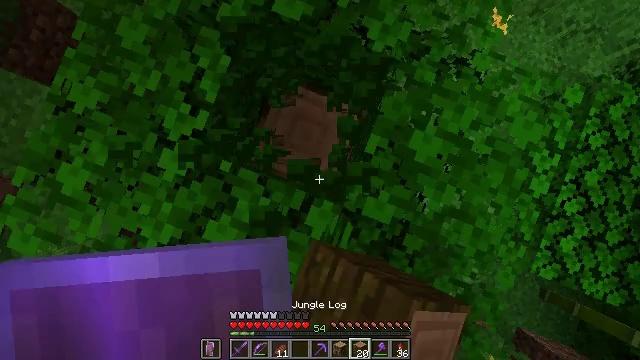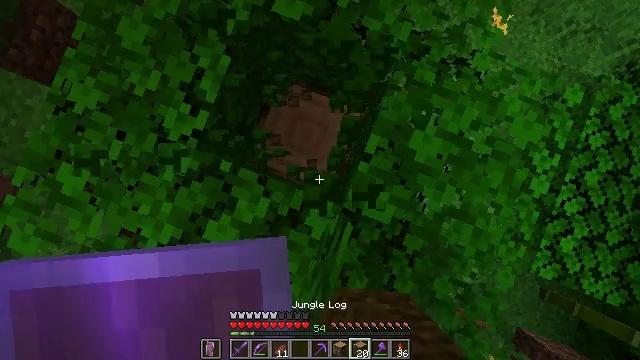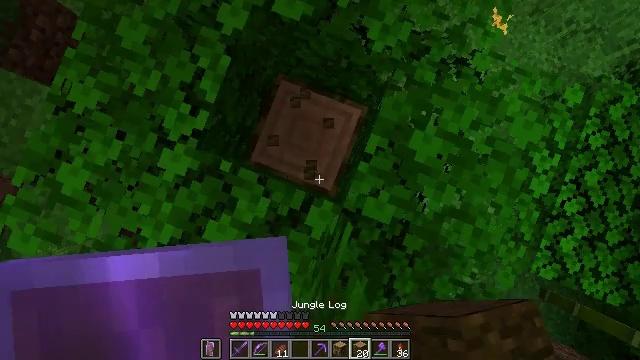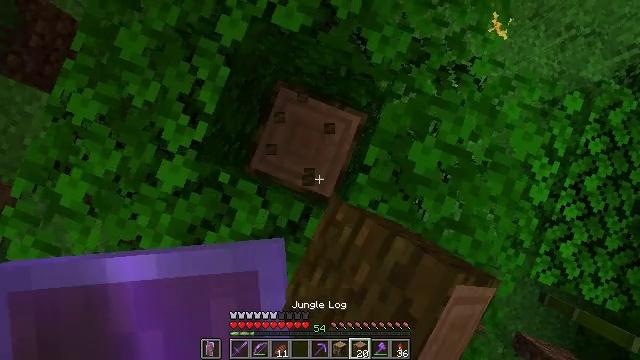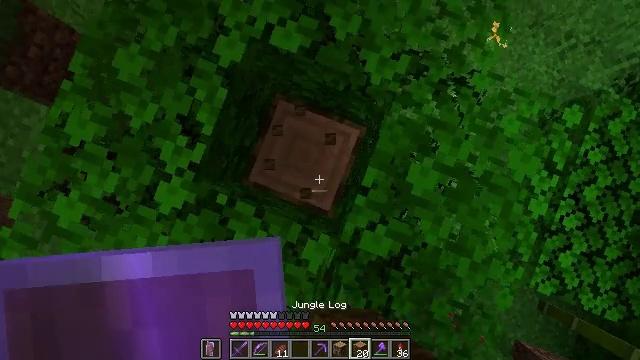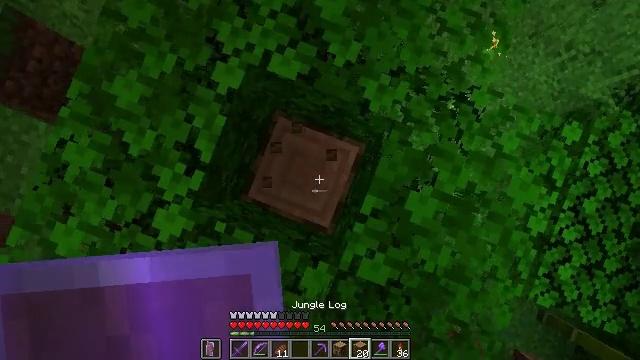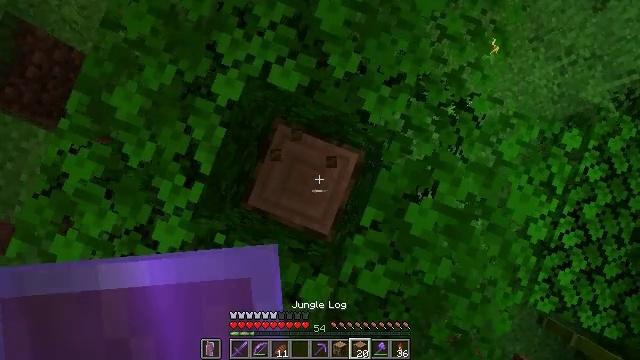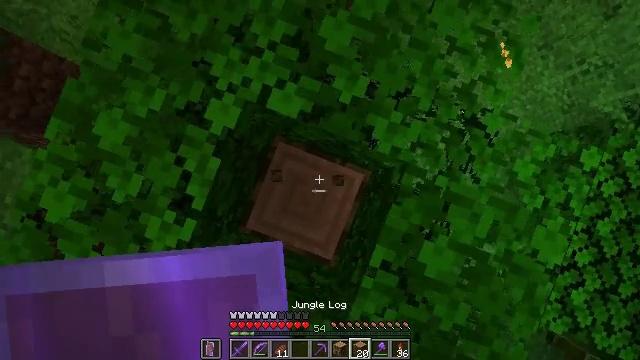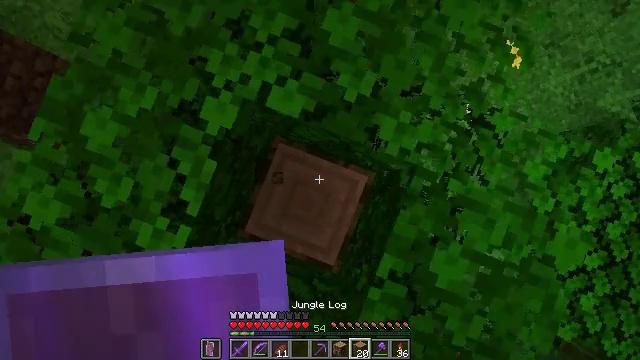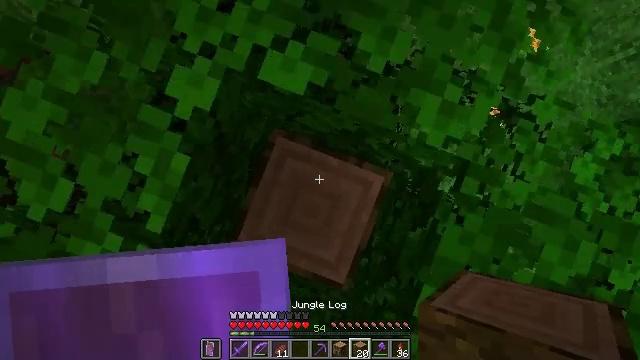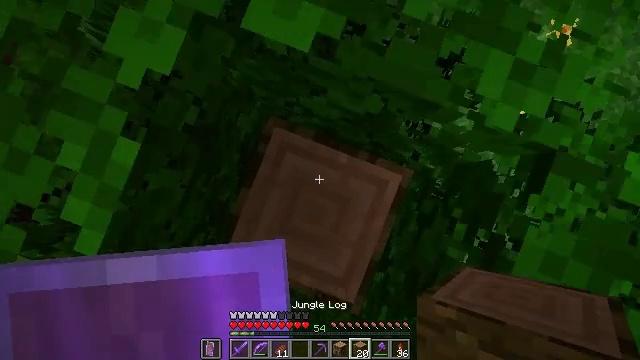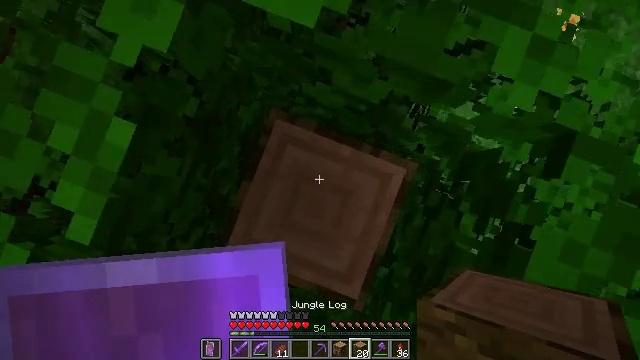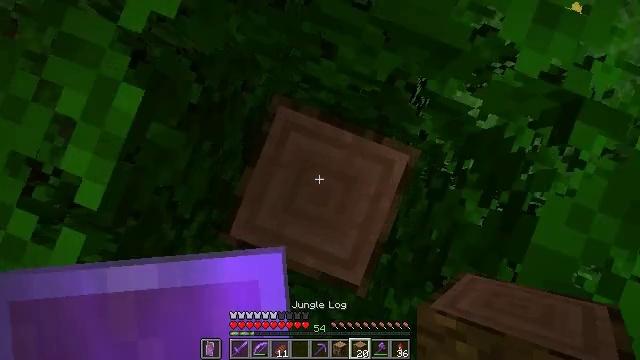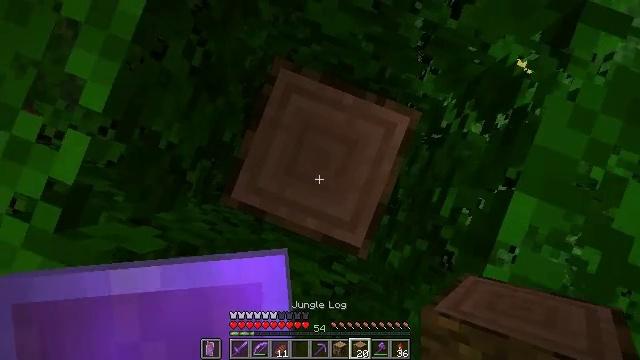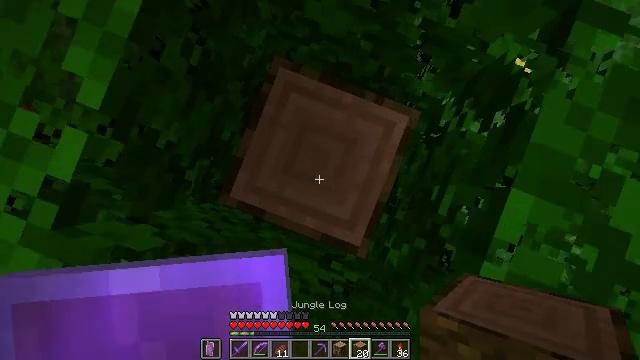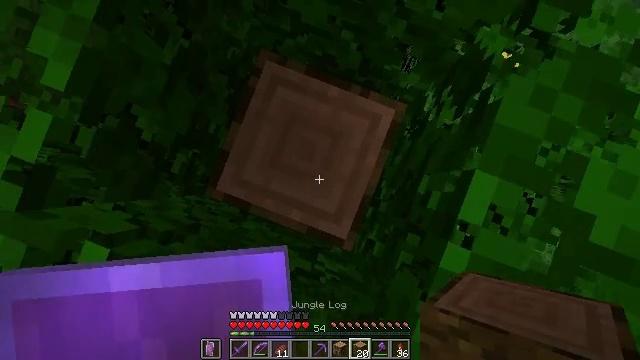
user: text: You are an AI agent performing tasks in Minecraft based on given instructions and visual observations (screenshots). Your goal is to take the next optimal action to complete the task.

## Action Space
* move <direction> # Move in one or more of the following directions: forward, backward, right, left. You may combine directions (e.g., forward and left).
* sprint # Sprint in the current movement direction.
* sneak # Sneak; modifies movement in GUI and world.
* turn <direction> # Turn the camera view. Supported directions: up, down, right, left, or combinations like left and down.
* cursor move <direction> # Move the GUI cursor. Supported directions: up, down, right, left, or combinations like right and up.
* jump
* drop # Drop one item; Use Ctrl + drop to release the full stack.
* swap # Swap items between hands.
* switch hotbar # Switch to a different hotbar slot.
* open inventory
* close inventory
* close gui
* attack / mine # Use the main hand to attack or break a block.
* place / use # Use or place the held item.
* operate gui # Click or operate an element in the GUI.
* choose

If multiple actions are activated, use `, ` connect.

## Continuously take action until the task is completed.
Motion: motion action
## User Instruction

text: Break the jungle log to gather wood.
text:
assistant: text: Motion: attack / mine
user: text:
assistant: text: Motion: attack / mine
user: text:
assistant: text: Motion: move forward, attack / mine
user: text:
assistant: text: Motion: move forward
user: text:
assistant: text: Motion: move forward
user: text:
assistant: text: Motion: move forward
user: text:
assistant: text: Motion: no_op
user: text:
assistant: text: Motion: no_op
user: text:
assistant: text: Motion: no_op
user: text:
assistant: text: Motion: move back
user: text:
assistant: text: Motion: move back
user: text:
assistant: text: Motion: move back
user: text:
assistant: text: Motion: move back
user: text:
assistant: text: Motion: move back
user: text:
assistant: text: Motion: no_op
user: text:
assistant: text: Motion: no_op
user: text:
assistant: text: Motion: no_op
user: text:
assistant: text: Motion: no_op
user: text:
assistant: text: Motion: no_op
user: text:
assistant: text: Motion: no_op
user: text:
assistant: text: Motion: no_op
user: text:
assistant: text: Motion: no_op
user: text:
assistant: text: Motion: no_op
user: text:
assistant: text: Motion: no_op
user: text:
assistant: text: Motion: no_op
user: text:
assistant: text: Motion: no_op
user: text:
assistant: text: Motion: no_op
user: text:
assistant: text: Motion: no_op
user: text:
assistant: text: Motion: no_op
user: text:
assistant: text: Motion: no_op